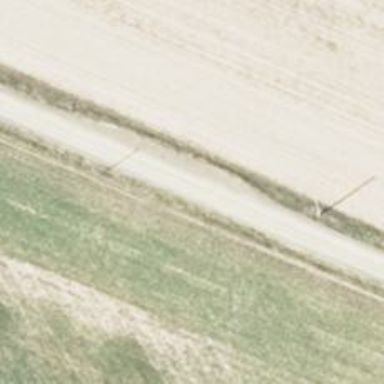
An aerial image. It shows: Sandy track road with grade3 tracktype.